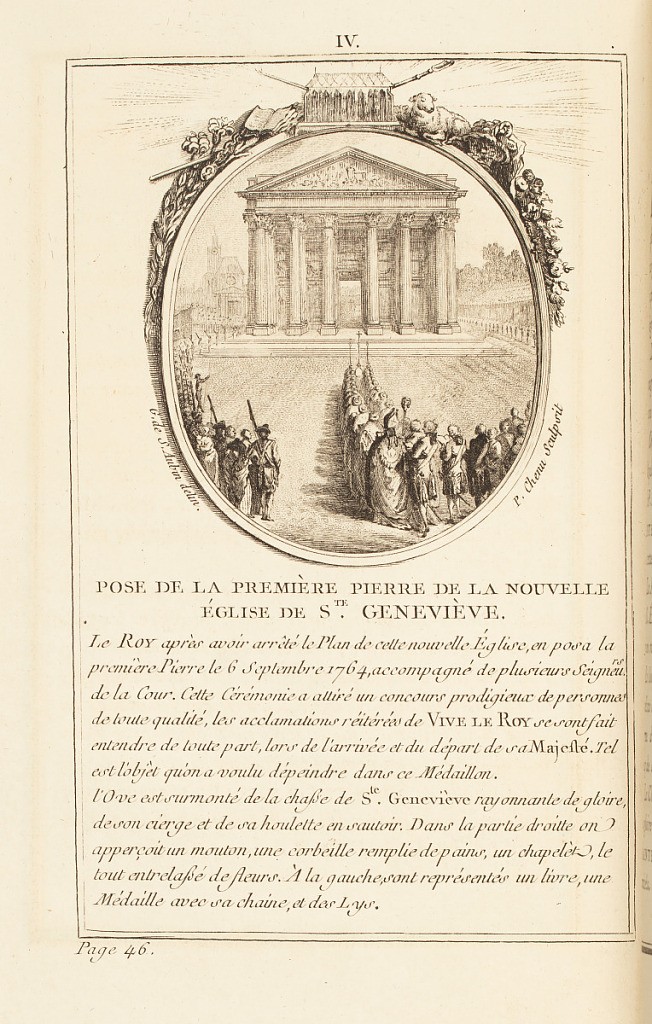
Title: POSE DE LA PREMIÈRE PIERRE DE LA NOUVELLE ÉGLISE DE STE. GENEVIÈVE
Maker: Saint-Aubin Gabriel de, French, 1724 – 1780
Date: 1766
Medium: Etching and engraving on paper
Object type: Print
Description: An oval medallion with a vignette celebrating the laying of the foundation stone of the new Church of Saint Genevieve on September 6th, 1764, accompanied by a detailed description lettered below. The medallion illustrates an ecclesiastical procession with spectators standing to the left, leading towards a building in the form of a classical temple, with other buildings in the background. The medallion is framed by flowers, leaves, a lamb, book, and casket. The plate is titled, numbered, and signed.